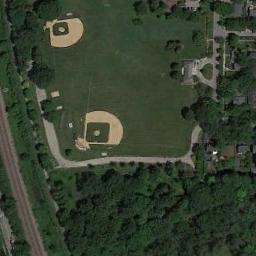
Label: baseball_diamond